Question: I am unable to store the values of the 'Invoke-WebRequest' in a single line to a .csv file.
I wanted to store the weather details into a pipe delimited .csv file in the below format:
Expected Result:
'''
$TIME = Get-Date
$TIME_HK = [System.TimeZoneInfo]::ConvertTimeBySystemTimeZoneId($TIME, [System.TimeZoneInfo]::Local.Id, 'China Standard Time')
$UnixTimeStamp = [System.Math]::Truncate((Get-Date -Date $TIME_HK -UFormat %s))
$URL = "http://my.weather.gov.hk/wxinfo/json/one_json.xml?_=" + $UnixTimeStamp
$Weather = Invoke-RestMethod -Method Get -Uri $URL -UseBasicParsing
$HonkKong = $Weather.hko
'''

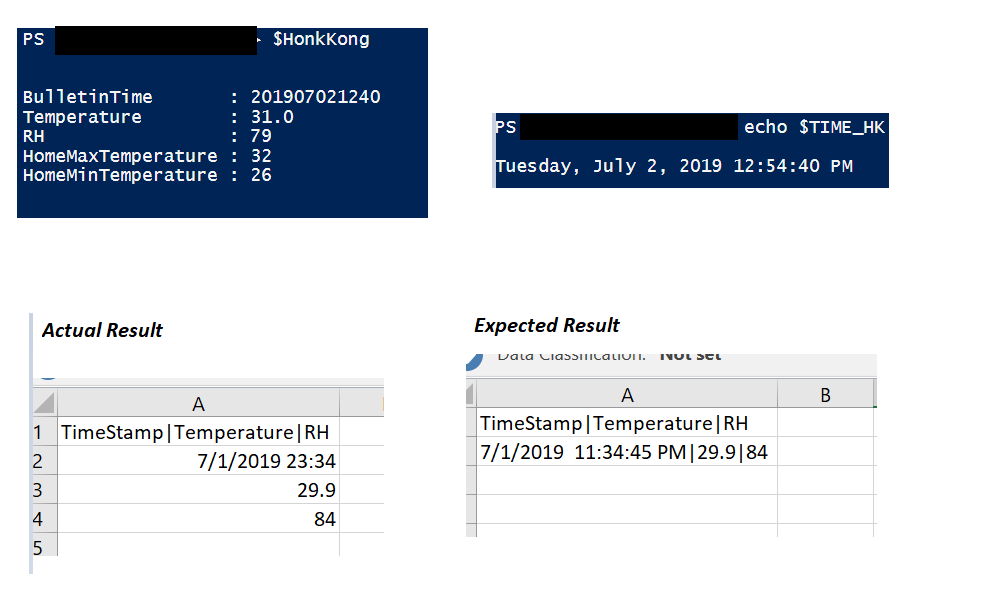
Answer: '''
$Weather.hko | Export-Csv "out.csv"
'''
If needed, you can set the delimiter via '-Delimiter ";"'.
'''
> Get-Content .\out.csv
"BulletinTime","Temperature","RH","HomeMaxTemperature","HomeMinTemperature"
"201907021440","29.1","86","32","26"
'''
If you want to append information you can use the '-Append' switch.